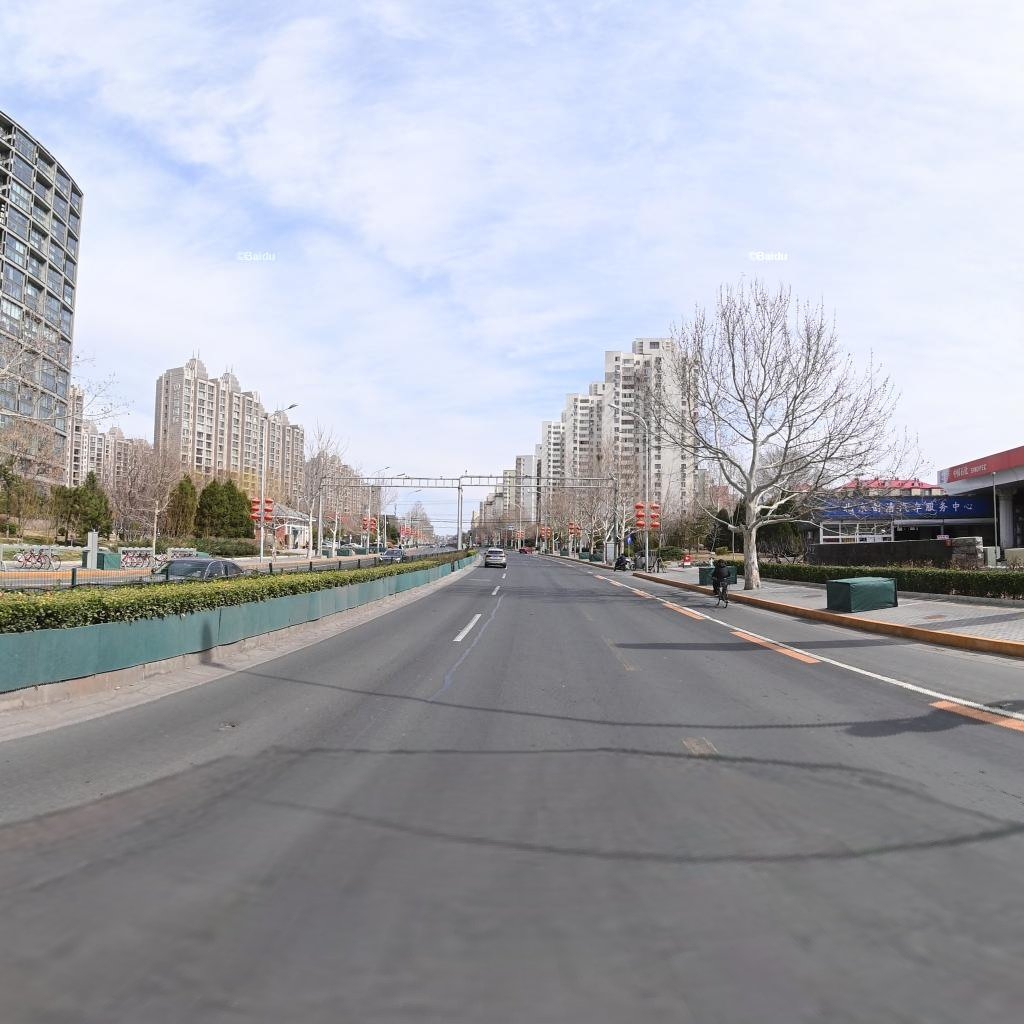
Region: Chaoyang
Road damage annotations: longitudinal patch, pothole